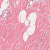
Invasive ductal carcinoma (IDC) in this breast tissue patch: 0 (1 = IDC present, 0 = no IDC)